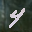
Label: 4